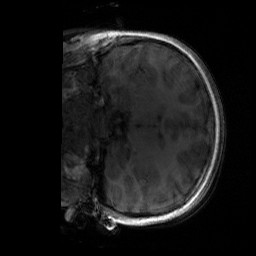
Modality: T1w
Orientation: coronal
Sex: male
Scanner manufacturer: siemens
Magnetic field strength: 3 T
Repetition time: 1.9 s
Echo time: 0.00243 s